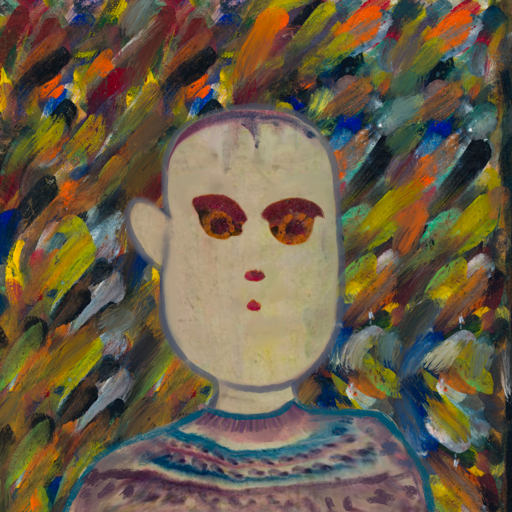
Background: An_Impression, Head And Neck Front: Hill_Girl, Face Front: Doll, Bust: HillGirl, Hair Front: Blank, Head Accessory: Blank, Second Necklace: Blank, Necklace: Blank, Baby: Blank